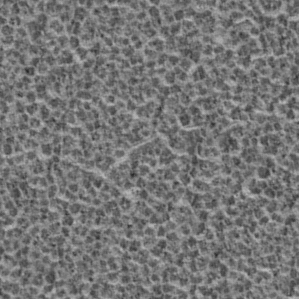
Label: frost